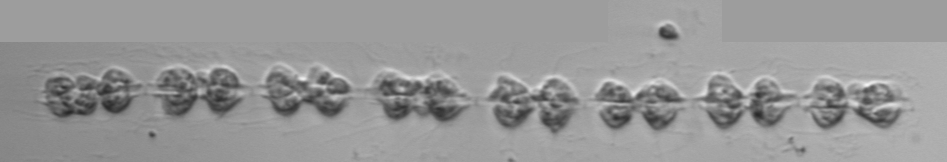
Label: Leptocylindrus_mediterraneus